Question: I recently started using bootstrap and I am not sure how to reproduce this layout.

Right now, I tried with this basic layout but I don't know how to have the logo overflow the parent:
'''
-header
--container
---row
----col-md-2
-----logo-img
---col-md-10
-----row
------col-md-12
-------title-h1
-----row
------col-md-12
-------navbar
'''
Any help?
As suggested from the comments, I'm attaching the markup I started from:
<URL>
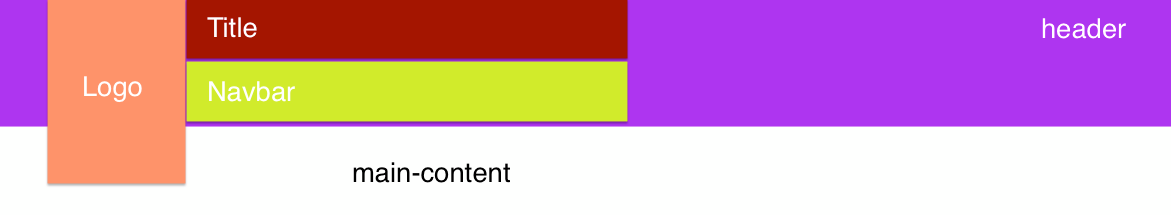
Answer: You can add 'position: absolute;' to your logo.
'''
#logo-wrapper img {
position: absolute;
}
'''
Here is an updated bootply <URL>